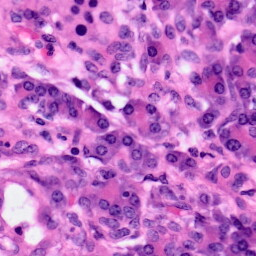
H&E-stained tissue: Pancreatic